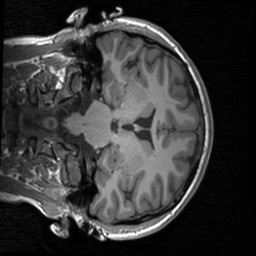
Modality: T1w
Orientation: coronal
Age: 21
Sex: female
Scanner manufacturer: siemens
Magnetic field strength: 3 T
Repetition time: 1.9 s
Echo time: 0.00226 s